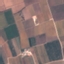
Label: PermanentCrop